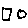
Label: square